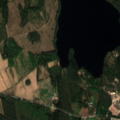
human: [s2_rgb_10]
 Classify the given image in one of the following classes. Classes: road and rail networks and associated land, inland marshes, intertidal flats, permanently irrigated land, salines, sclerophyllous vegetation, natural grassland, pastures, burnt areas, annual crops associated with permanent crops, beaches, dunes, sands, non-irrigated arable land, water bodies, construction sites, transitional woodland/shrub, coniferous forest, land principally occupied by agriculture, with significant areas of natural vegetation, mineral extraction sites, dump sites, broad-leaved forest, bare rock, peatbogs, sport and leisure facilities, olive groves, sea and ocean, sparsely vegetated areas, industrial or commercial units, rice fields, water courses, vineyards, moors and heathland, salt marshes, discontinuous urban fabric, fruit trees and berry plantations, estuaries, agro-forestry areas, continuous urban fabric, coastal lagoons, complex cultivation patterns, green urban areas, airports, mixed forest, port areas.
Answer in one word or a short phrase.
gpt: mineral extraction sites, land principally occupied by agriculture, with significant areas of natural vegetation, coniferous forest, mixed forest, transitional woodland/shrub, water bodies